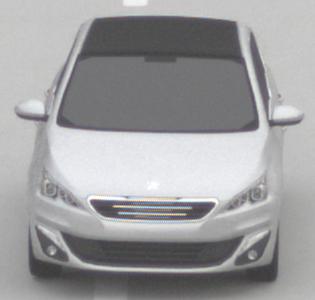
Make: Peugeot
Model: 308 VTi 82
Detailed model: 308 (II)
Model produced from: 2013/09
Model produced until: 2014/11
Doors: 5
Color: white
Road condition: dry road
Daytime: morning or afternoon
Contrast: low contrast